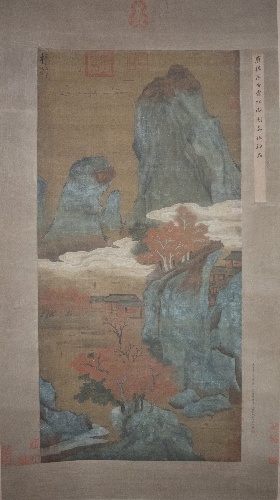
Title: 明　佚名　楊昇(僞款)　白雲紅樹圖　軸|Misty Landscape
Artist: Unidentified artist|Yang Sheng
Artist bio: |Chinese, active 713–741
Object type: Hanging scroll
Classification: Paintings
Medium: Hanging scroll; ink and color on silk
Culture: China
Period: Ming dynasty (?) (1368–1644)
Dimensions: 45 1/4 × 20 1/2 in. (114.9 × 52.1 cm)
Overall with mounting: 8 ft. 4 3/8 in. × 28 5/8 in. (255 × 72.7 cm)
Overall with knobs: 8 ft. 4 3/8 in. × 30 in. (255 × 76.2 cm)
Department: Asian Art
Credit line: From the Collection of A. W. Bahr, Purchase, Fletcher Fund, 1947
Accession year: 1947
Repository: Metropolitan Museum of Art, New York, NY
Tags: Landscapes